Question: Basically I have the exact same problem as this guy:
<URL>
But the answer provided does not work for me. The accepted answer tells to go to this location and do some stuff:
'''
~/workspace/.metadata/.plugins/org.eclipse.core.runtime/.settings/com.android.ide.eclipse.ddms.prefs
'''
However when I try to go there, I don't have the "com.android.ide.eclipse.ddms.prefs" file. If I check what files are there, I get this:

As you can see, not even a mention of anything android.
So how do I fix this? Maybe there is some package I should've installed but haven't?
Also, I'm using Eclipse 4.5.0 (Mars) on ubuntu 14.04.
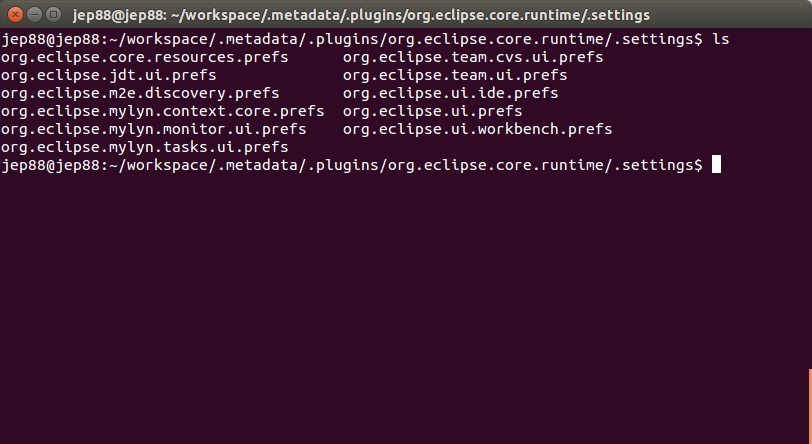
Answer: First of all, just create the file with the name : 'com.android.ide.eclipse.ddms.prefs' you already written.
After that for invisible log messages and columns : I made it work by making one change at a time like this:
First just add those lines and save the file, restart Eclipse.
'''
ddms.logcat.auotmonitor.level=error
ddms.logcat.automonitor=false
eclipse.preferences.version=1
ddms.logcat.automonitor.userprompt=true
logcat.view.colsize.Level=54
'''
Exit eclipse, add the lines below one at a time, restart eclipse, exit eclipse.. repeat the process for all lines once.
'''
logcat.view.colsize.Application=169
logcat.view.colsize.Time=156
logcat.view.colsize.Tag=124
logcat.view.colsize.PID=54
logcat.view.colsize.Text=202
'''
At the end of this annoying process, you should have all columns in logcat that you had written on that file.('com.android.ide.eclipse.ddms.prefs')